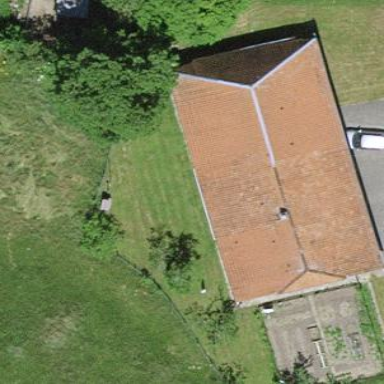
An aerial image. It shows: Farm building.